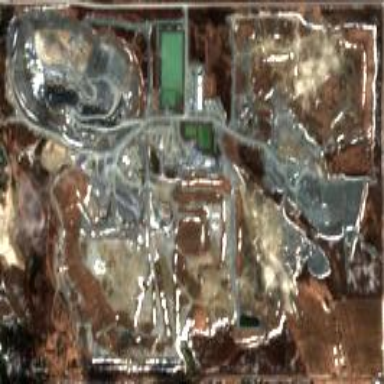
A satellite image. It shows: Industrial area designated for mining activities.